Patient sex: F
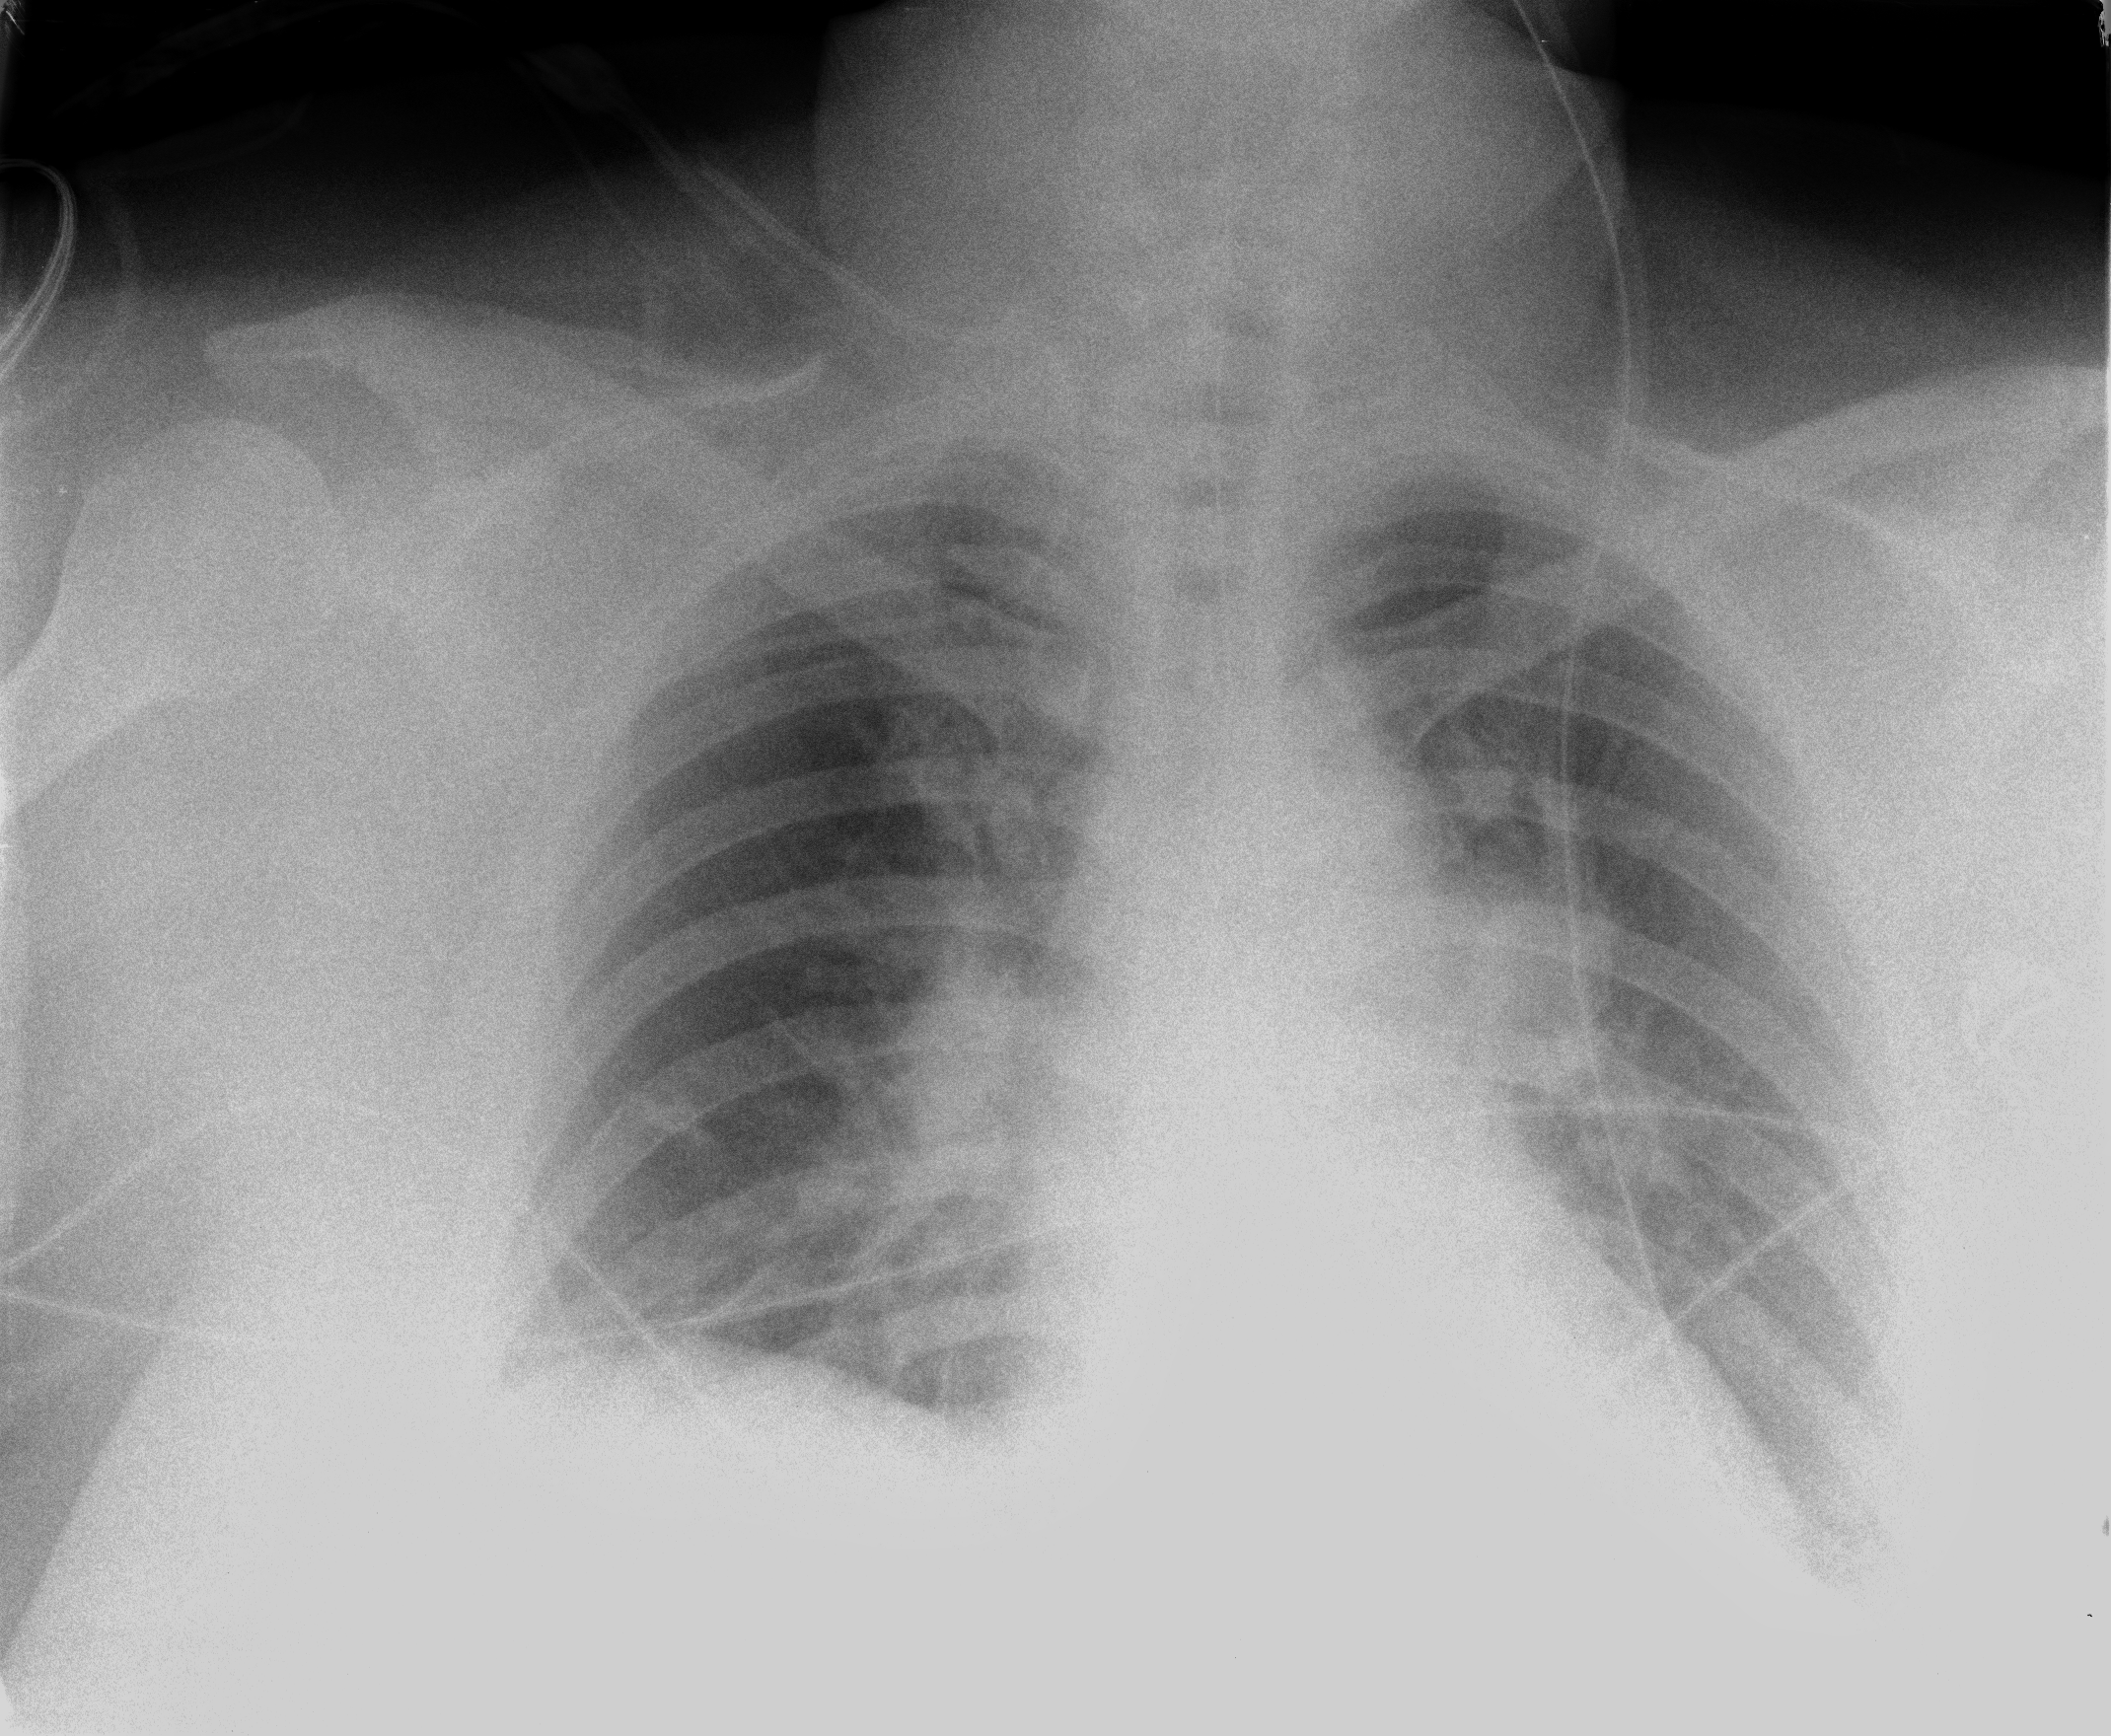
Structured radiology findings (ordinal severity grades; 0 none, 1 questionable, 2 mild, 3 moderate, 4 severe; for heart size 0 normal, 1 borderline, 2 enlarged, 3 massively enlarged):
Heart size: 1
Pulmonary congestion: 2
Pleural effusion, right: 0
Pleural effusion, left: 2
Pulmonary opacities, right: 2
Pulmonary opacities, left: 0
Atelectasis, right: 2
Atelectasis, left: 2